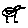
Label: bird